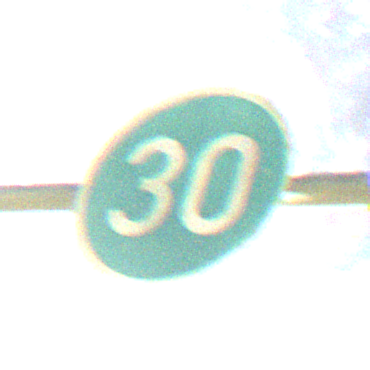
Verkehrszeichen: VorgeschriebeneMindestgeschwindigkeit
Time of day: MorningAfternoon
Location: Outdoor (Nature)
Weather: Clear
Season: NotSpecified
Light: Natural